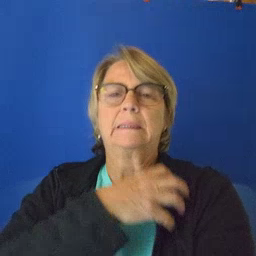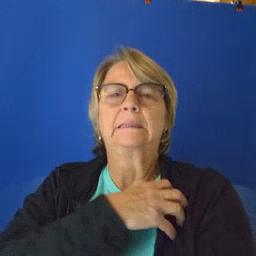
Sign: police